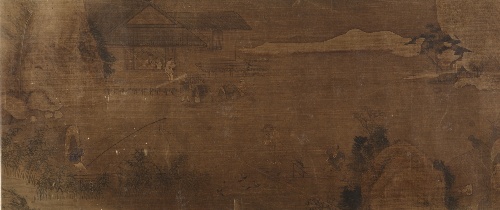
Artist: Unidentified artist
Object type: Handscroll
Classification: Paintings
Medium: Handscroll; ink and color on silk
Culture: China
Period: Ming (1368–1644) or Qing dynasty (1644–1911)
Dimensions: 11 1/2 x 74 3/8 in. (29.2 x 188.9 cm)
Department: Asian Art
Credit line: From the Collection of A. W. Bahr, Purchase, Fletcher Fund, 1947
Accession year: 1947
Repository: Metropolitan Museum of Art, New York, NY
Tags: Men|Fishing